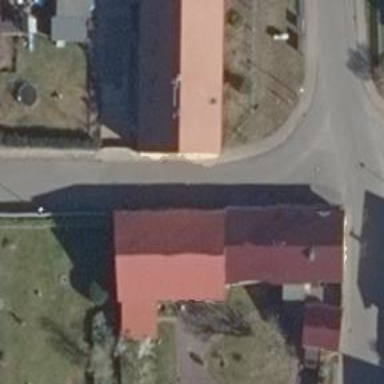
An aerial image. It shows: Residential road.